Question: I need to make a picture from gray scale to rgba with CSS. I know I can change it with CSS3, But I need a smooth animation there. I need to fill the color from bottom to top with an animation. I am attaching an image to make it clear.

Please check this <URL>, this is what I did so far.
:
'''
<img src="http://static.wallpedes.com/wallpaper/resolution/resolution-of-wallpaper-pictures-with-green-eyes-hd-best-girls-full-hd-wallpapers-wallpaper-site-for-mobile-android-download-facebook-2012-app-in-the-world.jpg"/>
'''
:
'''
img {
-webkit-animation: mymove 5s;
-moz-animation: mymove 5s;
-ms-animation: mymove 5s;
animation: mymove 5s;
width: 400px;
}
@-webkit-keyframes mymove {
0% {
-webkit-filter: grayscale(100%);
-mos-filter: grayscale(100%);
-moz-filter: grayscale(100%);
filter: grayscale(100%);
}
100% {
-webkit-filter: grayscale(0%);
-mos-filter: grayscale(0%);
-moz-filter: grayscale(0%);
filter: grayscale(0%);
}
}
@-moz-keyframes mymove {
0% {
-webkit-filter: grayscale(100%);
-mos-filter: grayscale(100%);
-moz-filter: grayscale(100%);
filter: grayscale(100%);
}
100% {
-webkit-filter: grayscale(0%);
-mos-filter: grayscale(0%);
-moz-filter: grayscale(0%);
filter: grayscale(0%);
}
}
@-ms-keyframes mymove {
0% {
-webkit-filter: grayscale(100%);
-mos-filter: grayscale(100%);
-moz-filter: grayscale(100%);
filter: grayscale(100%);
}
100% {
-webkit-filter: grayscale(0%);
-mos-filter: grayscale(0%);
-moz-filter: grayscale(0%);
filter: grayscale(0%);
}
}
/* Standard syntax */
@keyframes mymove {
0% {
-webkit-filter: grayscale(100%);
-mos-filter: grayscale(100%);
-moz-filter: grayscale(100%);
filter: grayscale(100%);
}
100% {
-webkit-filter: grayscale(0%);
-mos-filter: grayscale(0%);
-moz-filter: grayscale(0%);
filter: grayscale(0%);
}
}
'''
Thanks in advance.
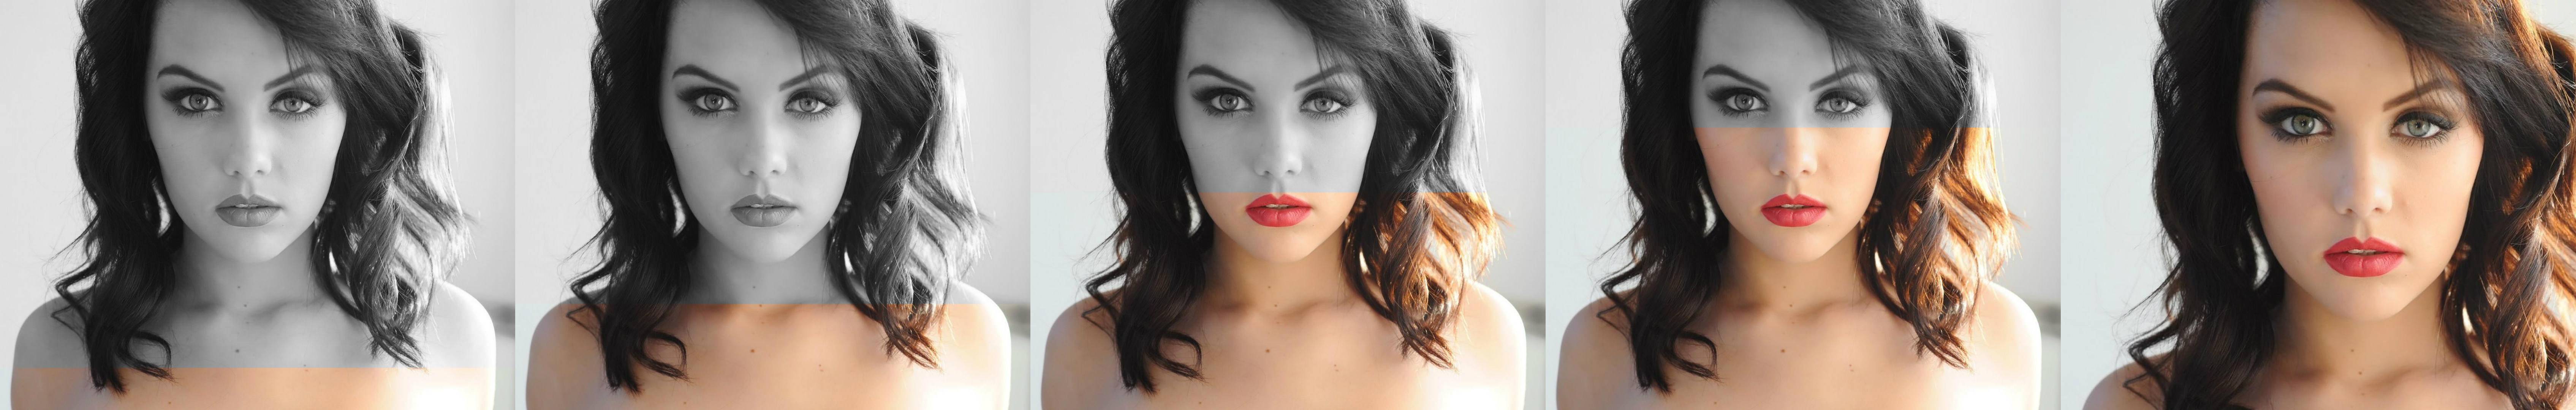
Answer: Try this css solution:
'''
img.gray {
-webkit-filter: grayscale(100%);
filter: grayscale(100%);
}
.box {
width: 350px;
height: 200px;
position: relative;
}
img {
width: 350px;
height: 200px;
position: absolute;
bottom: 0;
}
.box-color {
overflow: hidden;
width: 350px;
position: absolute;
height: 0;
left: 0;
bottom: 0;
-webkit-transition: height 2s;
transition: height 2s;
z-index: 1;
}
.box:hover .box-color {
height: 100%;
}
'''
'''
<div class="box">
<div class="box-color">
<img src="http://lorempicsum.com/futurama/350/200/1" alt="" class="color" />
</div>
<img src="http://lorempicsum.com/futurama/350/200/1" alt="" class="gray" />
</div>
'''